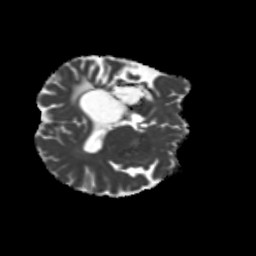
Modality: MD
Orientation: axial
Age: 31
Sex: female
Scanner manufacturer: siemens
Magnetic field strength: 3 T
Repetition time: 5.25 s
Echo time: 0.08 s